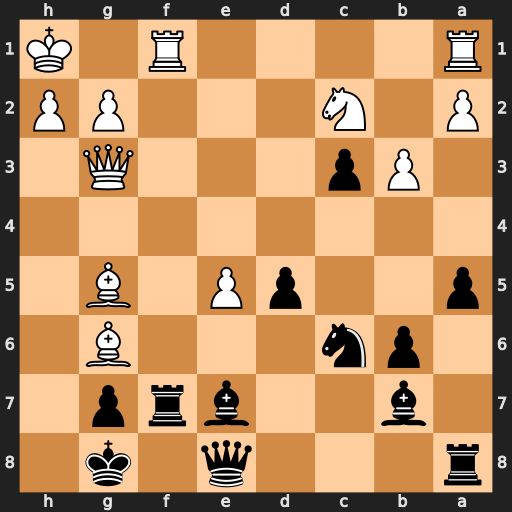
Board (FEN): r3q1k1/1b2brp1/1pn3B1/p2pP1B1/8/1Pp3Q1/P1N3PP/R4R1K
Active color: b
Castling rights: -
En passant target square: -
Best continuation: Rxf1+ Rxf1 Qxg6